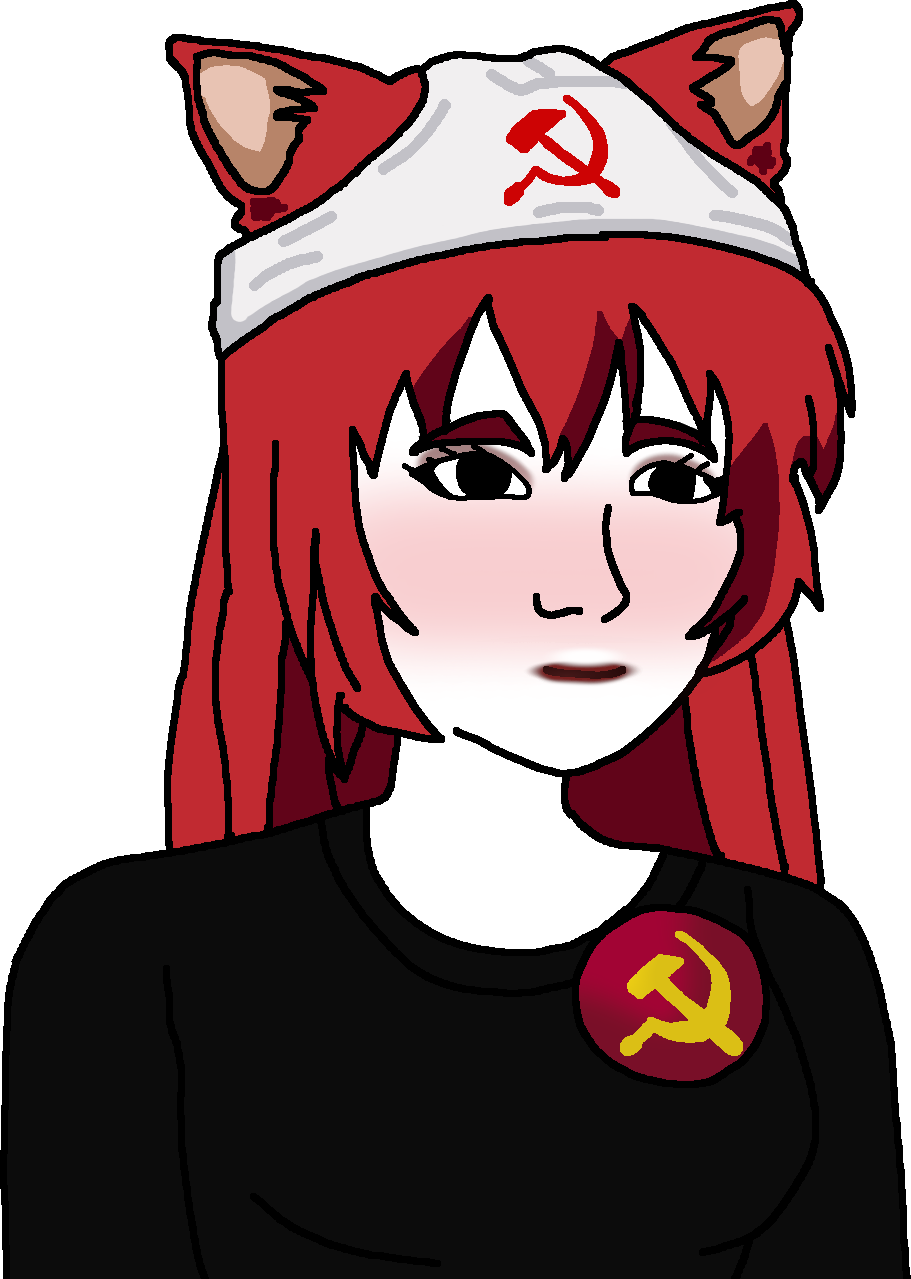
Label: 5_Doomer_Girl